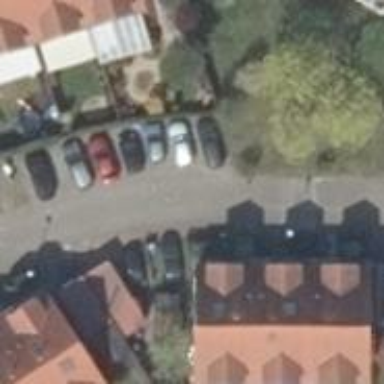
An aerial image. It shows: Residential road.